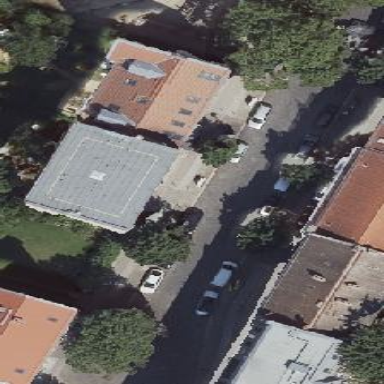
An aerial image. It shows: Flat-roofed apartment building.